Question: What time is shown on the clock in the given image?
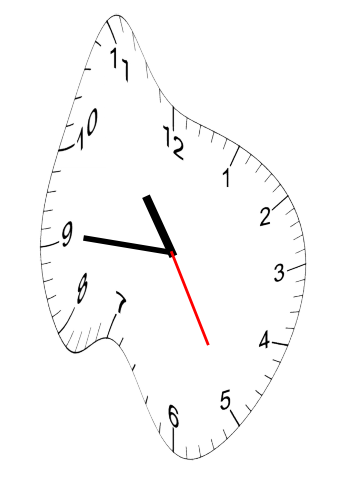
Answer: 10:45:25